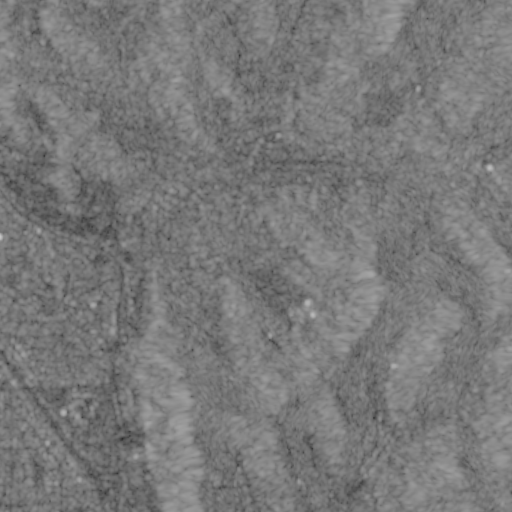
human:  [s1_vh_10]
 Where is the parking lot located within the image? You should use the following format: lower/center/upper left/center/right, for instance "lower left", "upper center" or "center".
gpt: The parking lot is located in the left of the image.
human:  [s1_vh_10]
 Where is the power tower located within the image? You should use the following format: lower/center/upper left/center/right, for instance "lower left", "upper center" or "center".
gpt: The power tower is located in the lower left of the image.
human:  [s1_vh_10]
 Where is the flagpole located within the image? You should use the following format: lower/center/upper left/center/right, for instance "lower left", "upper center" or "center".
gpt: The flagpole is located in the upper left of the image.
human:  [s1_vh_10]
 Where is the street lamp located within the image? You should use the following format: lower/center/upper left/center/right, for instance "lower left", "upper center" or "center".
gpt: The street lamp is located in the upper left of the image.
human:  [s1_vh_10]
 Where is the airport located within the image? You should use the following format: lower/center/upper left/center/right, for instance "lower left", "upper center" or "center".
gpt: There is no airport in the image.

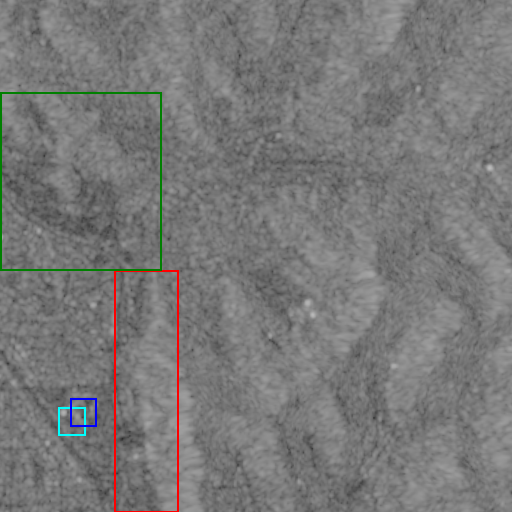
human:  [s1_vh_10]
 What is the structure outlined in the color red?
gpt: The structure outlined in red is a crop field.
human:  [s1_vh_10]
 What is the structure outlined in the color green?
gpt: The structure outlined in green is a park.
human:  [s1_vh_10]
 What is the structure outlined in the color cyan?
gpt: The structure outlined in cyan is a parking lot.
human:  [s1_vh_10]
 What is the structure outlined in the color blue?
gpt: The structure outlined in blue is a building.
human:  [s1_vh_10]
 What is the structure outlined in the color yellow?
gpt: There is no yellow outline.